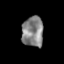
Tissue: prostate
Cell type: T cells
Senescence score: 0.3256
Nuclear area (px): 633
Mean DAPI intensity: 133.256